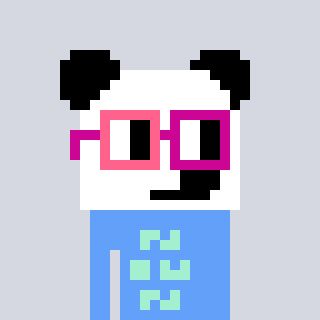
a pixel art character with square pink and red glasses, a panda-shaped head and a blue-colored body on a cool background